Question: working on the website built with WordPress + Woocommerce and I'm trying to change the attribute background color on the product page if it is on backorder.
for example, size 4 should have a different background color, because it's out of stock and available on backorder:

by WPClever is used for attributes.
I'm implementing following code in functions.php:
'''
function is_on_backorder() {
if ( 'onbackorder' === $this->get_stock_status() ) {
?>
<script>
( function( $ ) {
'use strict';
$( '.wpcvs-term span' ).css("background-color","red");
;
} ( jQuery ) );
</script>
<?php }
}
'''
This is how HTML looks like:
'''
<div class="wpcvs-terms wpcvs-type-button wpcvs-style-rounded" data-attribute="pa_size">
<span class="wpcvs-term wpcvs-enabled wpcvs-selected" aria-label="US 4" title="US 4" data-term="us-4">
<span>US 4</span>
</span>
<span class="wpcvs-term wpcvs-enabled" aria-label="US 4.5" title="US 4.5" data-term="us-4-5">
<span>US 4.5</span>
</span>
<span class="wpcvs-term wpcvs-enabled" aria-label="US 5" title="US 5" data-term="us-5">
<span>US 5</span>
</span>
<span class="wpcvs-term wpcvs-enabled" aria-label="US 5.5" title="US 5.5" data-term="us-5-5">
<span>US 5.5</span>
</span>
<span class="wpcvs-term wpcvs-enabled" aria-label="US 6" title="US 6" data-term="us-6">
<span>US 6</span>
</span>
<span class="wpcvs-term wpcvs-enabled" aria-label="US 6.5" title="US 6.5" data-term="us-6-5">
<span>US 6.5</span>
</span>
<span class="wpcvs-term wpcvs-enabled" aria-label="US 7" title="US 7" data-term="us-7">
<span>US 7</span>
</span>
<span class="wpcvs-term wpcvs-enabled" aria-label="US 7.5" title="US 7.5" data-term="us-7-5">
<span>US 7.5</span>
</span>
<span class="wpcvs-term wpcvs-enabled" aria-label="US 8" title="US 8" data-term="us-8">
<span>US 8</span>
</span>
</div>
'''
what's wrong with this code? should I add an action? how?
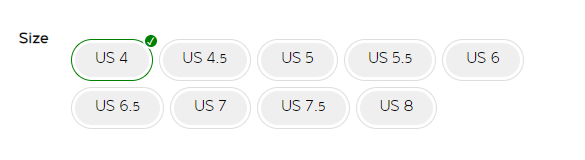
Answer: First, you have to override the HTML of that variation switches. in order to do that you can use 'woocommerce_dropdown_variation_attribute_options_html' filter hook.
But you have to remove the default filter hook of the 'WPC Variation Swatches' plugin.
Below is the function is helps you to remove the default filter defined in-class method. Thanks to <URL>
'''
function remove_class_action ( $action,$class,$method ) {
global $wp_filter ;
if (isset($wp_filter[$action])) {
$len = strlen($method) ;
foreach ($wp_filter[$action] as $pri => $actions) {
foreach ($actions as $name => $def) {
if (substr($name,-$len) == $method) {
if (is_array($def['function'])) {
if (get_class($def['function'][0]) == $class) {
if (is_object($wp_filter[$action]) && isset($wp_filter[$action]->callbacks)) {
unset($wp_filter[$action]->callbacks[$pri][$name]) ;
} else {
unset($wp_filter[$action][$pri][$name]) ;
}
}
}
}
}
}
}
}
'''
Below is the function where you override HTML.
On this function you need to check each variation status. you can use 'get_available_variations' to get product variations.
Store status in an array and check against term and based on that you can add class.
'''
function custom_variation_attribute_options_html( $html, $args ) {
remove_class_action( 'woocommerce_dropdown_variation_attribute_options_html', 'WPCleverWpcvs', 'variation_attribute_options_html' );
$options = $args['options'];
$product = $args['product'];
$attribute = $args['attribute'];
$hint = get_option( 'wpcvs_tooltip', 'top' );
$hint_class = $hint !== 'no' ? 'hint--' . $hint : '';
$style = get_option( 'wpcvs_style', 'square' );
$attr_id = wc_attribute_taxonomy_id_by_name( $attribute );
$wpcvs_html = '';
if ( empty( $options ) && ! empty( $product ) && ! empty( $attribute ) ) {
$attributes = $product->get_variation_attributes();
$options = $attributes[ $attribute ];
}
$variation_statuses = array();
$variations = $product->get_available_variations();
foreach($variations as $variation){
$variation_id = $variation['variation_id'];
$variation_obj = new WC_Product_variation($variation_id);
$variation_attributes = $variation_obj->get_variation_attributes();
$stock_status = get_post_meta( $variation_id, '_stock_status', true );
$variation_statuses[$variation_attributes['attribute_pa_size']] = $stock_status;
}
if ( $attr_id ) {
$attr = wc_get_attribute( $attr_id );
$attr_type = isset( $attr->type ) ? $attr->type : 'select';
$terms = wc_get_product_terms(
$product->get_id(),
$attribute,
array(
'fields' => 'all',
)
);
if ( ( $attr_type === 'select' ) && ( get_option( 'wpcvs_button_default', 'no' ) === 'yes' ) ) {
$attr_type = 'button';
}
$class = '';
if ( ( $attr_type !== '' ) && ( $attr_type !== 'select' ) ) {
$wpcvs_html .= '<div class="wpcvs-terms wpcvs-type-' . esc_attr( $attr_type ) . ' wpcvs-style-' . $style . '" data-attribute="' . esc_attr( $attribute ) . '">';
switch ( $attr_type ) {
case 'button' :
foreach ( $terms as $term ) {
if( isset( $variation_statuses[$term->slug] ) ){
$class = $variation_statuses[$term->slug];
}
$val = get_term_meta( $term->term_id, 'wpcvs_button', true ) ?: $term->name;
$tooltip = get_term_meta( $term->term_id, 'wpcvs_tooltip', true ) ?: $val;
$wpcvs_html .= '<span class="wpcvs-term ' . $hint_class . ' '. $class .' " aria-label="' . esc_attr( $tooltip ) . '" title="' . esc_attr( $tooltip ) . '" data-term="' . esc_attr( $term->slug ) . '"><span>' . esc_html( $val ) . '</span></span>';
}
break;
case 'color':
foreach ( $terms as $term ) {
if( isset( $variation_statuses[$term->slug] ) ){
$class = $variation_statuses[$term->slug];
}
$val = get_term_meta( $term->term_id, 'wpcvs_color', true ) ?: '';
$tooltip = get_term_meta( $term->term_id, 'wpcvs_tooltip', true ) ?: $term->name;
$wpcvs_html .= '<span class="wpcvs-term ' . $hint_class . ' '. $class .' " aria-label="' . esc_attr( $tooltip ) . '" title="' . esc_attr( $tooltip ) . '" data-term="' . esc_attr( $term->slug ) . '"><span ' . ( ! empty( $val ) ? 'style="background-color: ' . esc_attr( $val ) . '"' : '' ) . '>' . esc_html( $val ) . '</span></span>';
}
break;
case 'image':
foreach ( $terms as $term ) {
if( isset( $variation_statuses[$term->slug] ) ){
$class = $variation_statuses[$term->slug];
}
$val = get_term_meta( $term->term_id, 'wpcvs_image', true ) ? wp_get_attachment_thumb_url( get_term_meta( $term->term_id, 'wpcvs_image', true ) ) : wc_placeholder_img_src();
$tooltip = get_term_meta( $term->term_id, 'wpcvs_tooltip', true ) ?: $term->name;
$wpcvs_html .= '<span class="wpcvs-term ' . $hint_class . ' '. $class .' " aria-label="' . esc_attr( $tooltip ) . '" title="' . esc_attr( $tooltip ) . '" data-term="' . esc_attr( $term->slug ) . '"><span><img src="' . esc_url( $val ) . '" alt="' . esc_attr( $term->name ) . '"/></span></span>';
}
break;
case 'radio':
$name = uniqid( 'wpcvs_radio_' );
foreach ( $terms as $term ) {
if( isset( $variation_statuses[$term->slug] ) ){
$class = $variation_statuses[$term->slug];
}
$val = get_term_meta( $term->term_id, 'wpcvs_radio', true ) ?: $term->name;
$tooltip = get_term_meta( $term->term_id, 'wpcvs_tooltip', true ) ?: $term->name;
$wpcvs_html .= '<span class="wpcvs-term ' . $hint_class . ' '. $class .' " aria-label="' . esc_attr( $tooltip ) . '" title="' . esc_attr( $tooltip ) . '" data-term="' . esc_attr( $term->slug ) . '"><span><input type="radio" name="' . esc_attr( $name ) . '" value="' . esc_attr( $term->slug ) . '"/> ' . esc_html( $val ) . '</span></span>';
}
break;
default:
break;
}
$wpcvs_html .= '</div>';
}
} else {
// custom attribute
if ( get_option( 'wpcvs_button_default', 'no' ) === 'yes' ) {
$wpcvs_html .= '<div class="wpcvs-terms wpcvs-type-button wpcvs-style-' . $style . '" data-attribute="' . sanitize_key( esc_attr( $attribute ) ) . '">';
foreach ( $options as $option ) {
$wpcvs_html .= '<span class="wpcvs-term ' . $hint_class . '" aria-label="' . esc_attr( $option ) . '" title="' . esc_attr( $option ) . '" data-term="' . esc_attr( $option ) . '"><span>' . esc_html( $option ) . '</span></span>';
}
$wpcvs_html .= '</div>';
}
}
return $wpcvs_html . $html;
}
add_filter( 'woocommerce_dropdown_variation_attribute_options_html', 'custom_variation_attribute_options_html', 198, 2 );
function add_custom_css(){
?>
<style type="text/css">
.wpcvs-term.outofstock span { background-color: red; color: #ffffff; }
.wpcvs-term.instock span { background-color: green; color: #ffffff; }
.wpcvs-term.onbackorder span { background-color: blue; color: #ffffff; }
</style>
<?php
}
add_action( 'wp_head', 'add_custom_css', 10, 1 );
'''
code will go in your active theme functions.php
<URL>